Question: This is my NSObject class
'''
class CustomDate: NSObject {
var quarter: Int!
var day: String!
var month: String!
var db: String!
var long: String!
var unix: Int!
init(quarter: Int, day: String, month: String, db: String, long: String, unix: Int) {
super.init()
self.quarter = quarter
self.day = day
self.month = month
self.db = db
self.long = long
self.unix = unix
}
}
'''
The variable I created to store CustomDate
'''
var dates = [CustomDate]()
'''
I am getting the data from json in a dictionary in 6 key value pairs what I want is as you can see the photo below is printing the date and month. But I need to sort json data in ascending order(or descending order). How can I do that here is my code. I am using alamofire to getting the data and I create a NSObject class to store data
'''
func apiData() {
Alamofire.request("https://api.lrs.org/random-date-generator?lim_quarters=40&source=api-docs", method: .get, parameters: nil, encoding: URLEncoding.default, headers: nil).responseJSON { (response:DataResponse<Any>) in
switch(response.result) {
case .success(_):
guard let json = response.result.value as? [String: Any] else { return }
guard let data = json["data"] as? [String: Any] else { return }
for (_, value) in data {
let dateValue = value as! [String: Any]
let date = CustomDate(quarter: dateValue["quarter"] as! Int,
day: dateValue["day"] as! String,
month: dateValue["month"] as! String,
db: dateValue["db"] as! String,
long: dateValue["long"] as! String,
unix: dateValue["unix"] as! Int)
self.dates.append(date)
}
print(self.dates)
break
case .failure(_):
print(response.result.error as Any)
break
}
}
}
'''
Photo for example

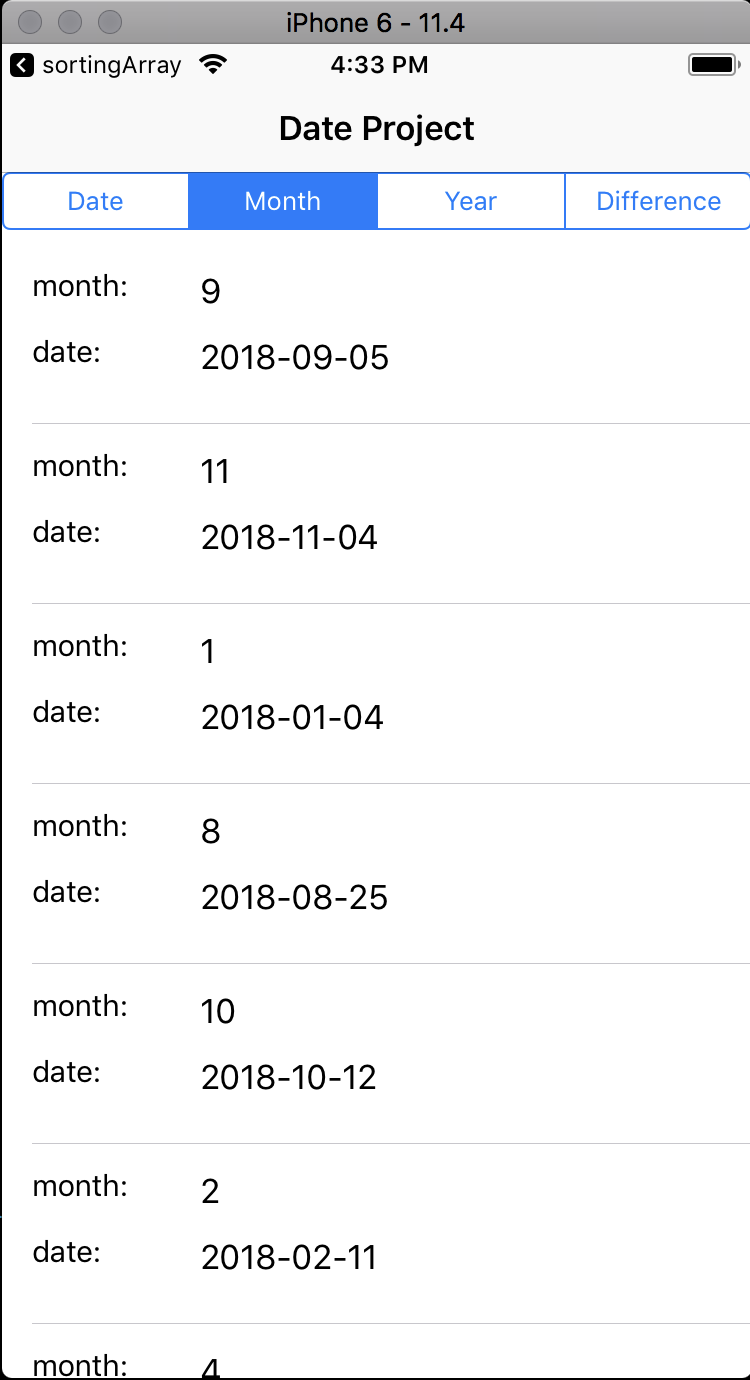
Answer: To compare strings in numeric order either use 'localizedStandardCompare' which sorts like in Finder
'''
dates.sort(by: {$0.month.localizedStandardCompare($1.month) == .orderedAscending})
'''
or 'compare' with option 'numeric'
'''
dates.sort(by: {$0.month.compare($1.month, options: .numeric) == .orderedAscending})
'''
---
The best solution might be to declare 'month' as 'Int'.